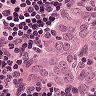
Metastatic tissue present: yes